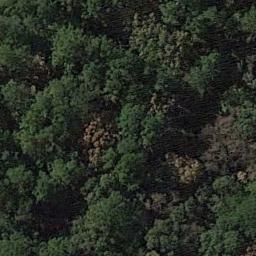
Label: forest